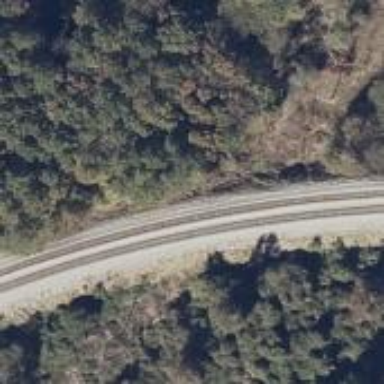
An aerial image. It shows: Railway track.